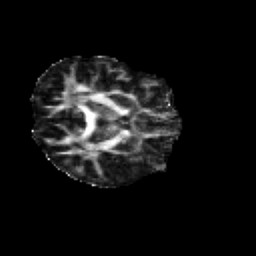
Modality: FA
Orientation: axial
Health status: healthy
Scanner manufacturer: siemens
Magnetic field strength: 3 T
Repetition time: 12 s
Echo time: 0.092 s